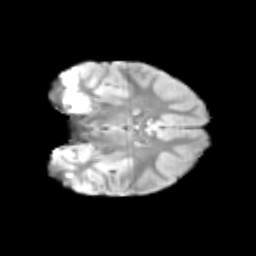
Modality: T2w
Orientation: coronal
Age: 9
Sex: male
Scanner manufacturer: siemens
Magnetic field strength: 3 T
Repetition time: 3.8 s
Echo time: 0.07 s